Question: How to open ComboBox automatically?
I have an editable ComboBox. I want it to be opened automatically, without forcing a user to click on it.
How can it be done?
I've tried to make something like this:
'''
testButton.fireEvent(new Event(ComboBox.ON_SHOWN));
'''
But it does not work as I need: in the output I can see messages which signals that ON_SHOWN event was fired, but graphically my comboBox is still closed. Also, i've tried
'''
testButton.fireEvent(new Event(ComboBox.ON_SHOWING));
'''
but this shows no reaction at all. As well as
'''
testButton.fireEvent(new Event(ComboBoxBase.ON_SHOWING));
'''
and
'''
testButton.fireEvent(new Event(ComboBoxBase.ON_SHOWN));
'''
PS: saying opened comboBox I mean something like this:

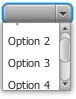
Answer: Try
'''
Button btn = new Button("Show combobox");
btn.setOnAction(new EventHandler<ActionEvent>() {
@Override
public void handle(ActionEvent event) {
comboBox.show();
}
});
'''